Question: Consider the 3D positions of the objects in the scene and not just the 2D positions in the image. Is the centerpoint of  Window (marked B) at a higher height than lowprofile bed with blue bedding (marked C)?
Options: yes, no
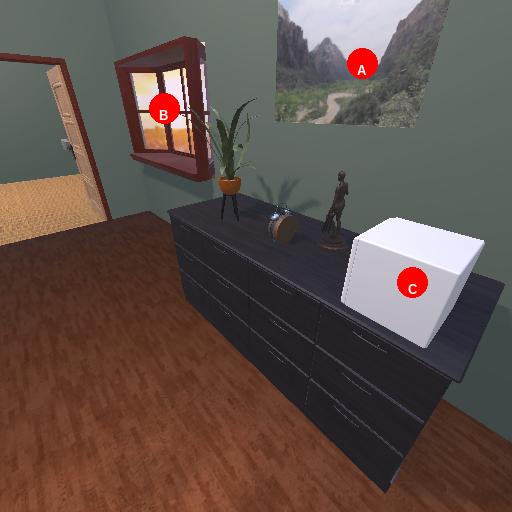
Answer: yes